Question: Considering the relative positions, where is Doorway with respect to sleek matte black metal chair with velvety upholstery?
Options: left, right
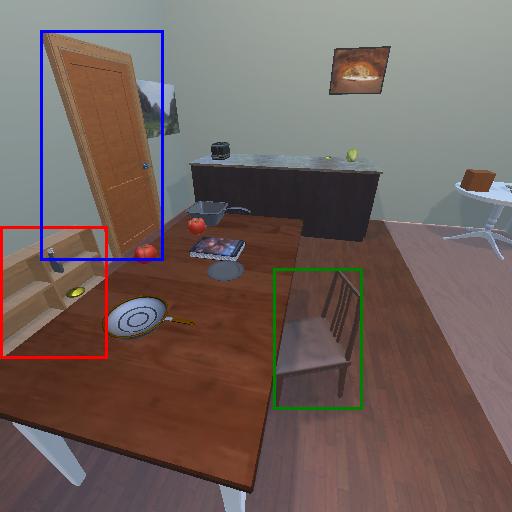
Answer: left